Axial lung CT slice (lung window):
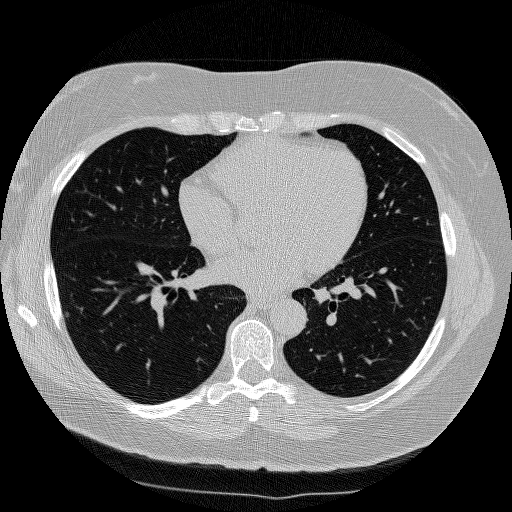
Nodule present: no